Question: I have an array
'''
var array [] //my array
'''
How do I parse my array in this format
'''
array[key] ="array[value]", array[key] ="array[value]"
'''
and after that warp above parsed array inside
'''
[shortcode] [/shortcode]
'''
This is my array

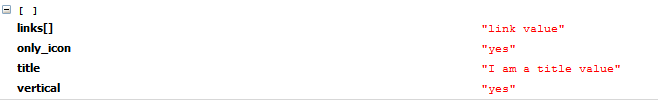
Answer: '''
var myArray = ["wheel","good","banana","fruit"];
function parseArray(array){
for(i=0;i<array.length;i++){
array[i] = i+" = array["+array[i]+"]"
}
}
parseArray(myArray);
console.log(array) //it outputs 0 = array["wheel"], 1 = array["good"], etc
'''
<URL>